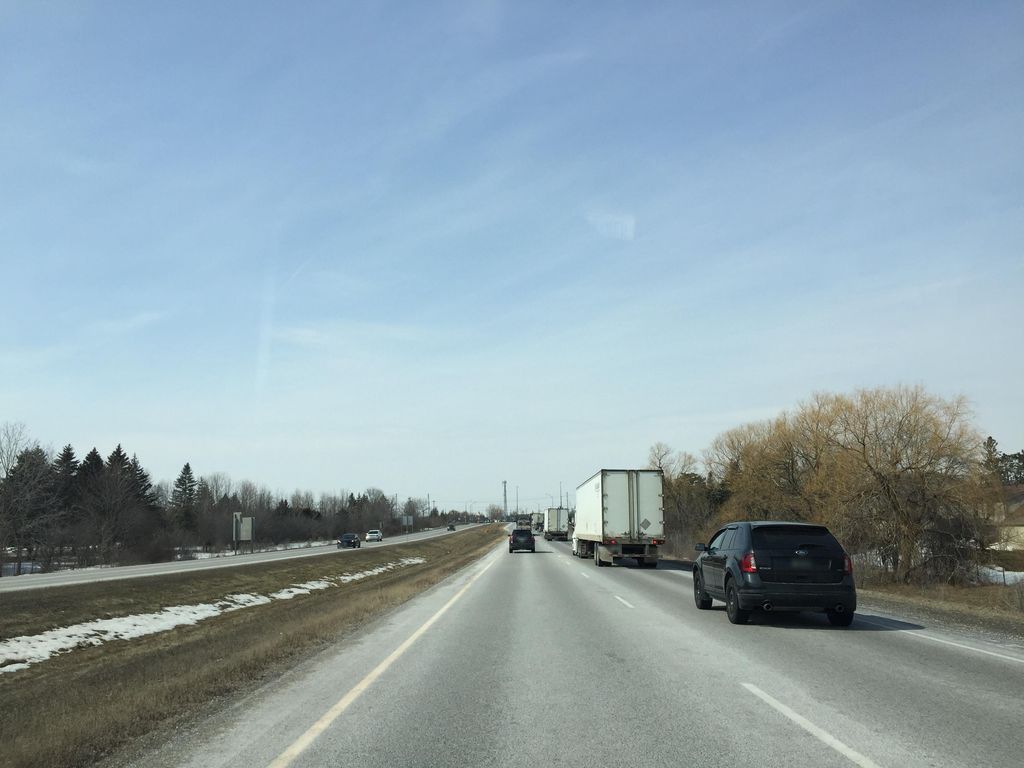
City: kitchener-waterloo